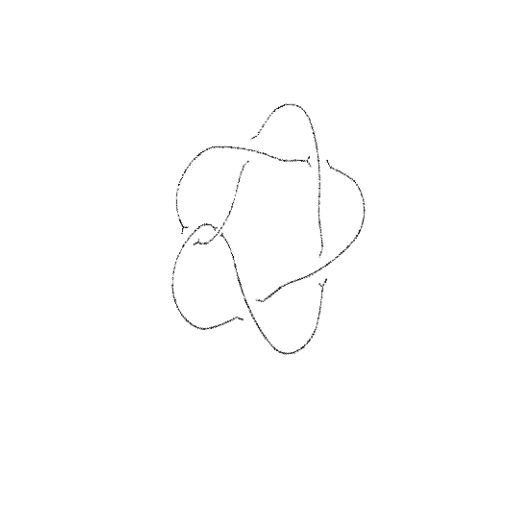
Crossing number: 6